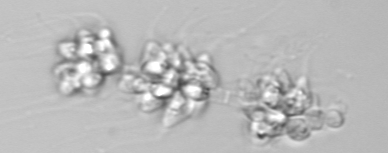
Label: Leptocylindrus_mediterraneus